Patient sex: F
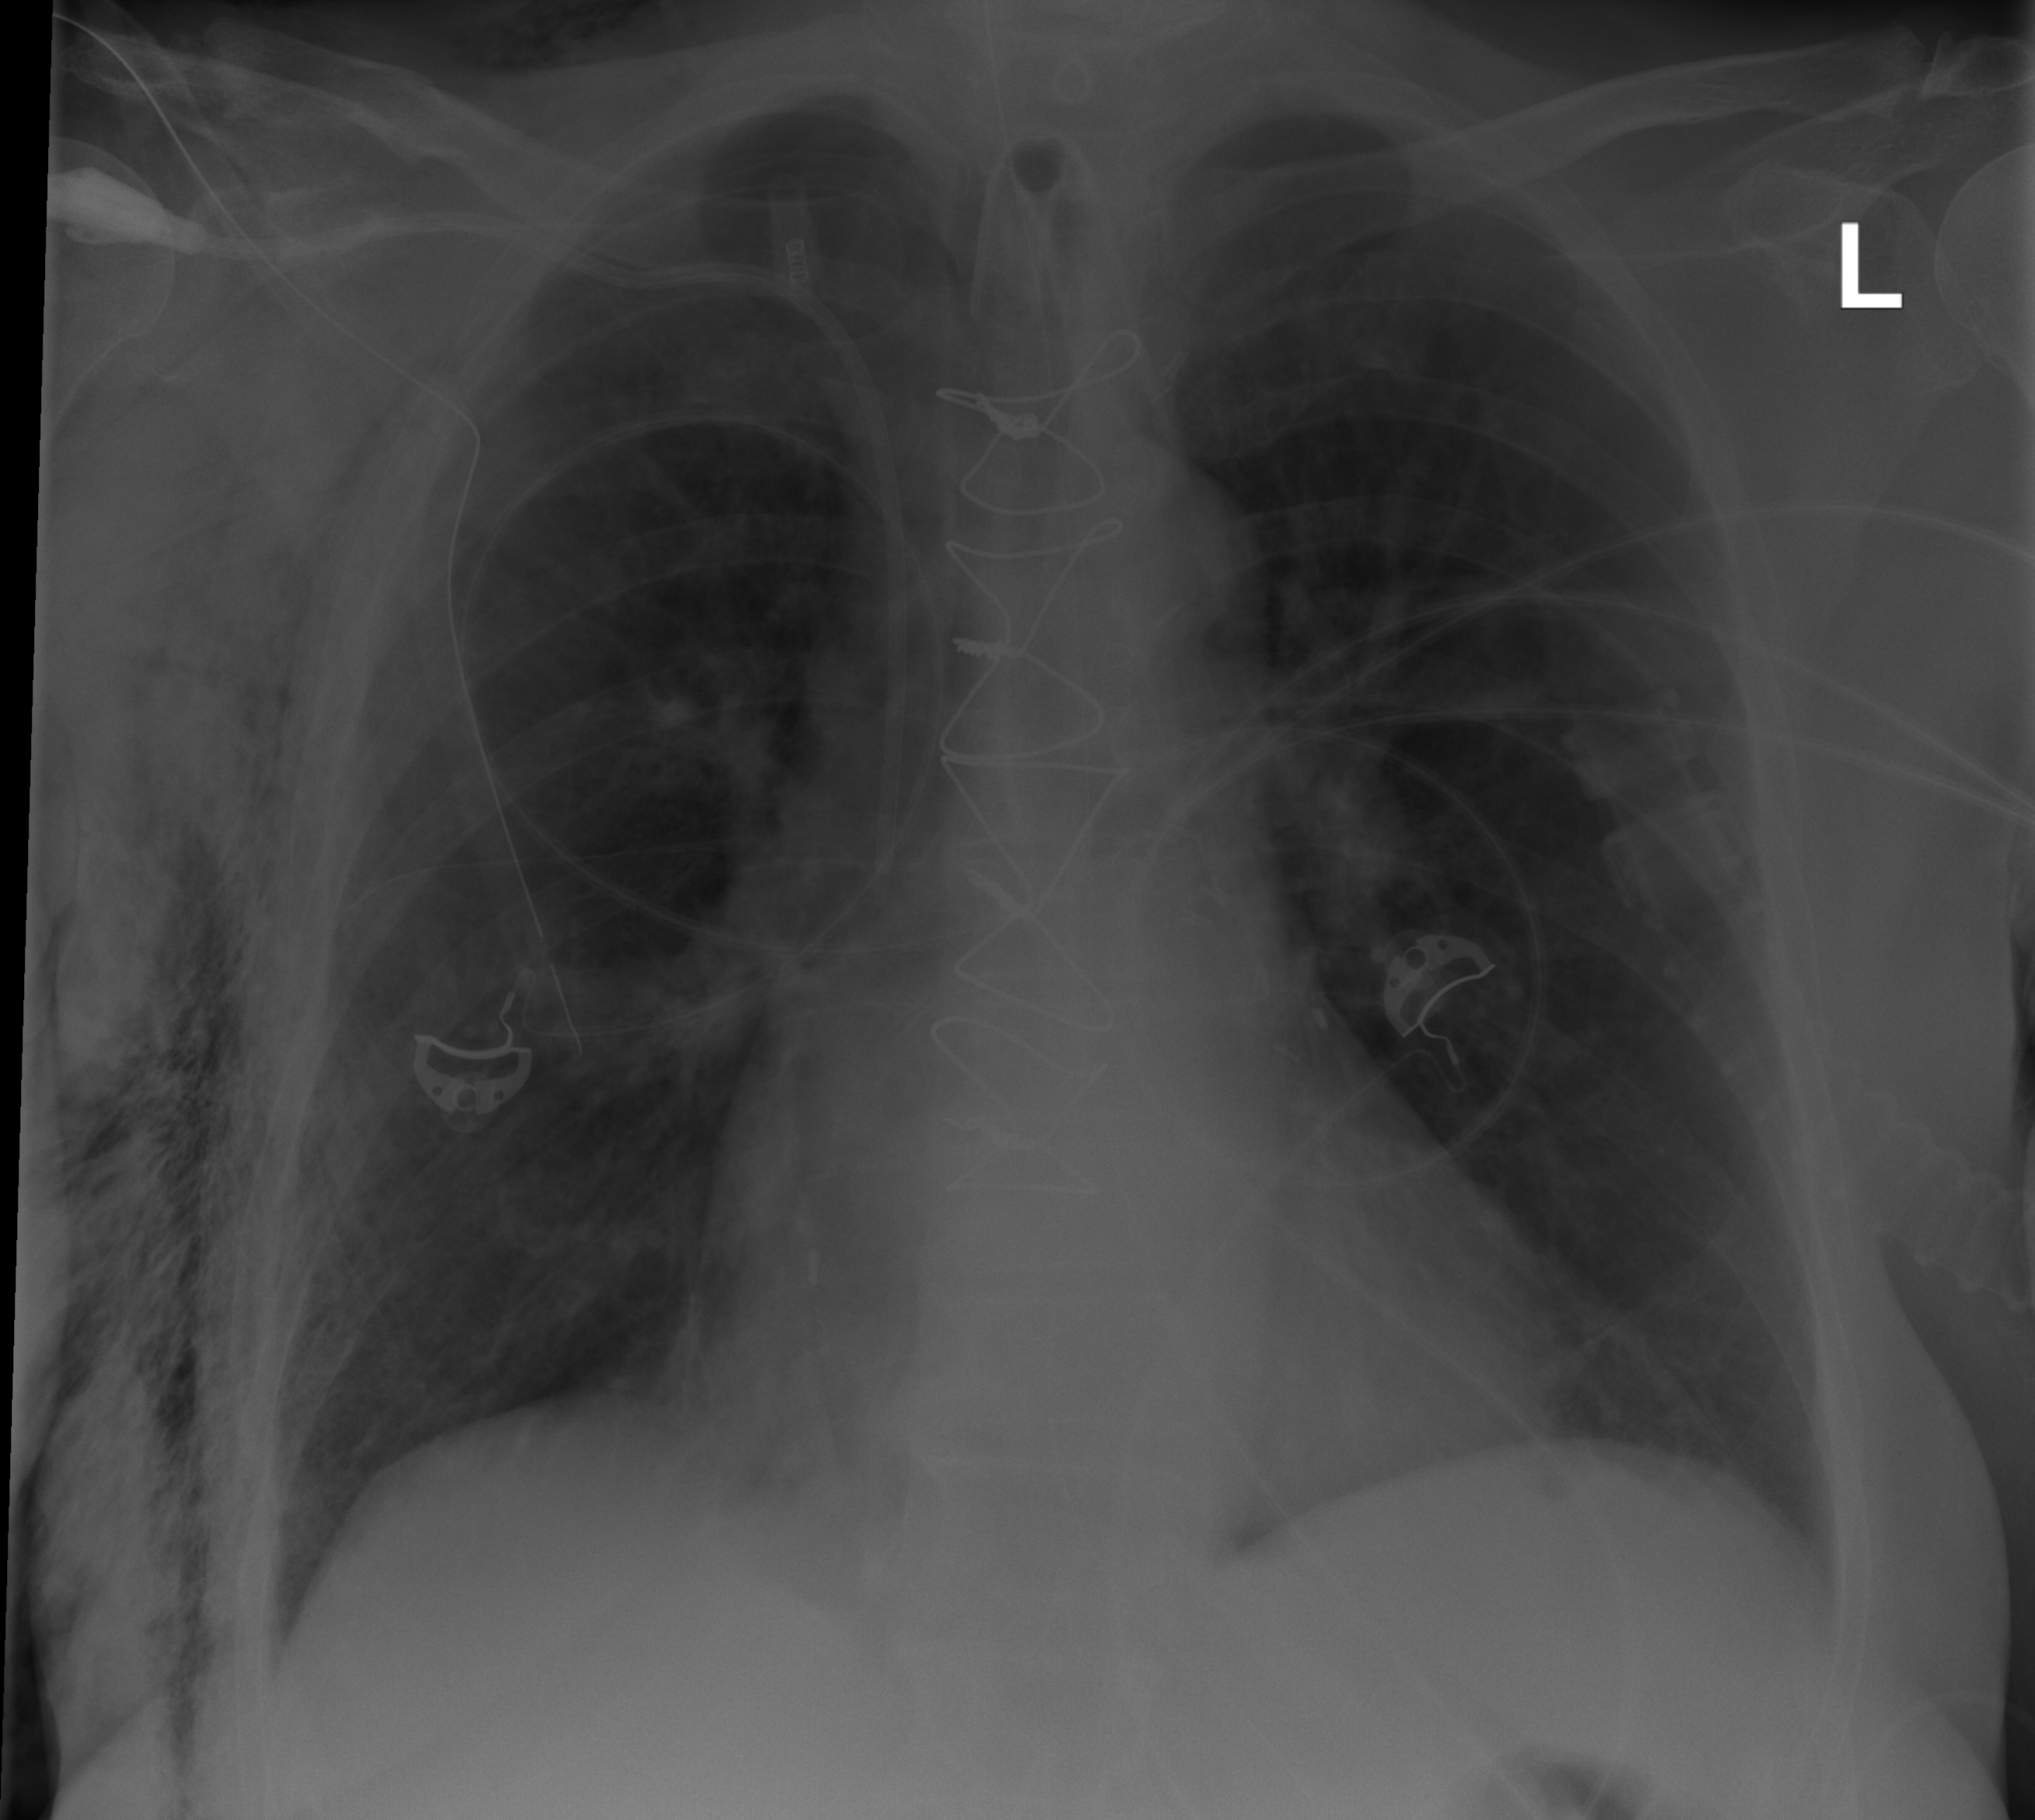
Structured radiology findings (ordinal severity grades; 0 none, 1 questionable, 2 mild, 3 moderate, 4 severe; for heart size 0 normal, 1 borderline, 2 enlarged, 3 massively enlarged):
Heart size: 0
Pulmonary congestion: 0
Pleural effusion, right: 0
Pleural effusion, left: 0
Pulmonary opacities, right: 0
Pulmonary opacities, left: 0
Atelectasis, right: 2
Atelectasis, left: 0